Question: I have created a lib Angular by command:
'''
ng generate library wrapper-cesium-panorama
'''
Then I build it:
'''
ng build cesium-panorama-lib
'''
After I moved to '/dict/cesium-panorama-lib' folder and made:
'''
npm publish
'''
It cratead a npm package.
Then I have installed this package in existing Angular app:
'''
npm i cesium-panorama-lib
'''
It created package in '/node_modules' folder:

I try to use this library in Angular app:
'''
import { CesiumPanoramaLibModule } from "cesium-panorama-libi";
'''
It can not find path. Then I tried:
'''
import { CesiumPanoramaLibModule } from "cesium-panorama-lib/src/public-api";
imports: [CesiumPanoramaLibModule]
'''
It works, but after build app I got this message:
'''
ERROR in ./node_modules/cesium-panorama-lib/src/public-api.ts
Module build failed (from ./node_modules/@ngtools/webpack/src/index.js):
Error: C:\Users\poDesktop\AngularPrototype\node_modules\cesium-panorama-lib\src\public-api.ts is missing from the TypeScript compilation. Please make sure it is in your tsconfig via the 'files' or 'include' property.
The missing file seems to be part of a third party library. TS files in published libraries are often a sign of a badly packaged library. Please open an issue in the library repository to alert its author and ask them to package the library using the Angular Package Format
at AngularCompilerPlugin.getCompiledFile (C:\Users\ponom\Desktop\AngularPrototype\node_modules\@ngtools\webpack\src\angular_compiler_plugin.js:913:23)
'''
What do I do wrong and how to use it? I meantored that other packages has 'index.js' in root directory
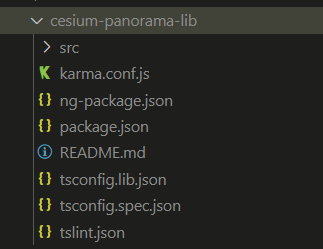
Answer: you should export all your component and modules you want expose in 'public-api.ts'
then when you have installed your library you should be able to import your modules/component like this: 'import { CesiumPanoramaLibModule } from "cesium-panorama-lib";'
if you cannot import it like this, then you have a problem in your library